Question: when the orientation changes, the seekbar drawing is messed up. See voice call and alarm below:

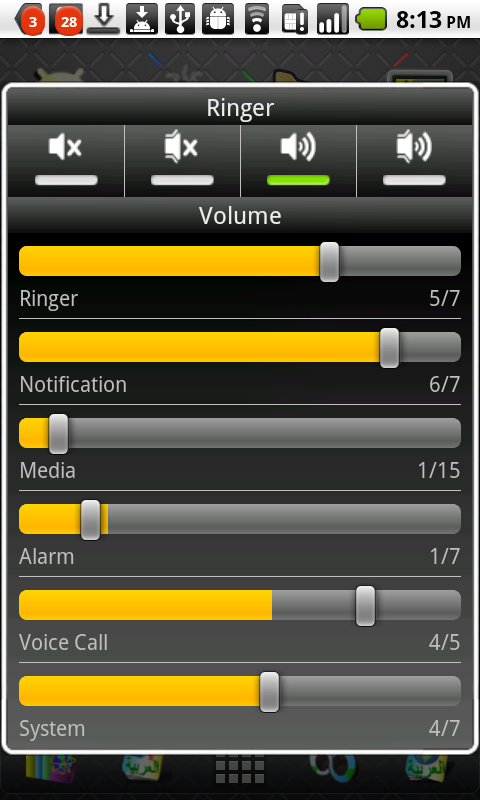
Answer: I think I figured it out. 'SeekBar.setSaveEnabled(false)' seems to fix this.